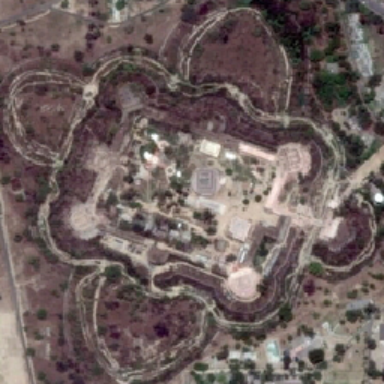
Many scattered green trees are around the resort .